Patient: sex M, age 46
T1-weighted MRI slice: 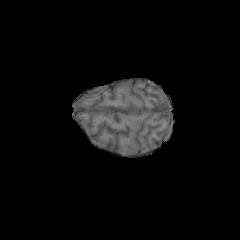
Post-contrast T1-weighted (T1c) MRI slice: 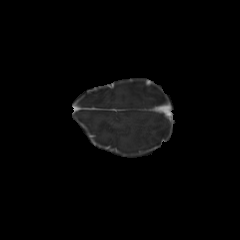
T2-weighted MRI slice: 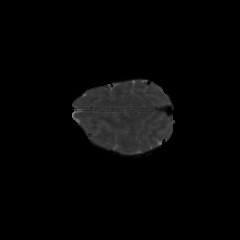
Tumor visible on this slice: no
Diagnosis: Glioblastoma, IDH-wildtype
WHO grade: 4